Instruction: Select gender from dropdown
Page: traveler
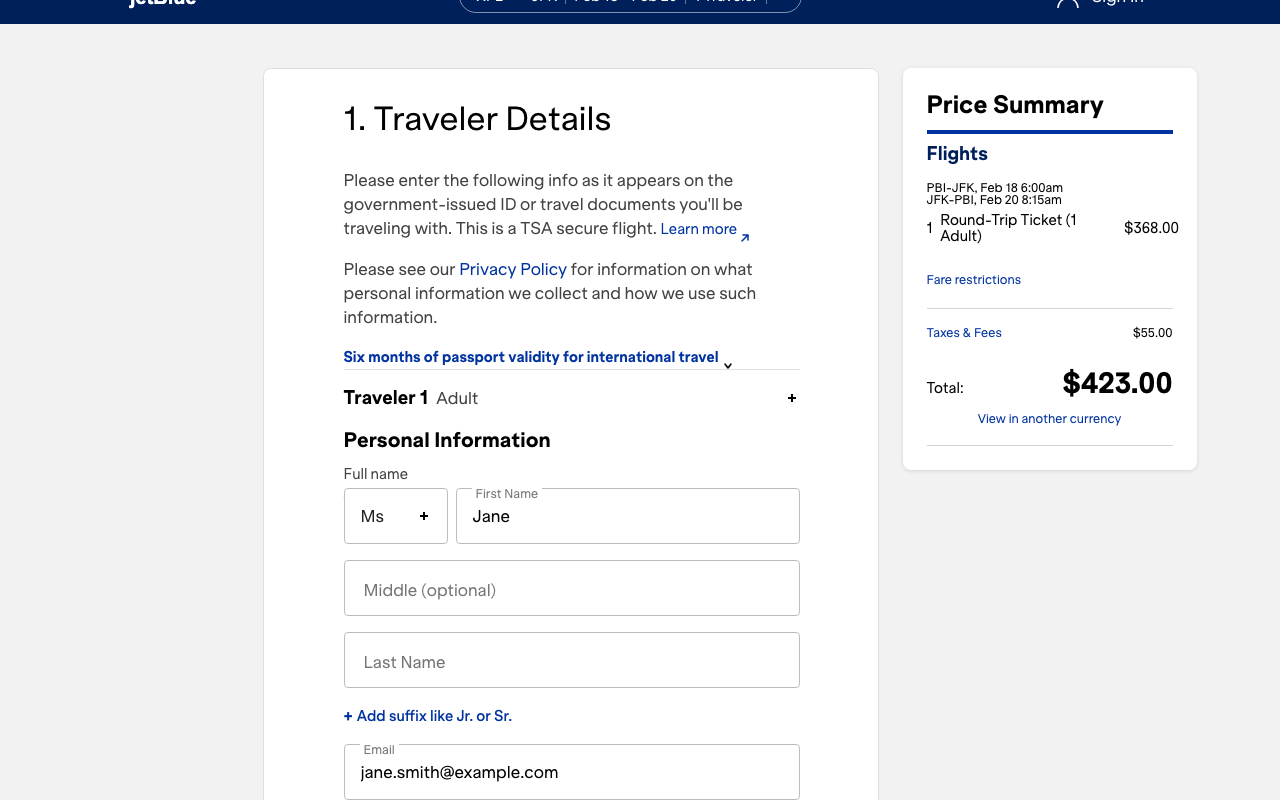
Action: click